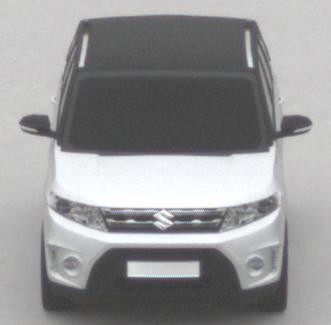
Make: Suzuki
Model: Vitara 1.6
Detailed model: Vitara (LY)
Model produced from: 2015/04
Model produced until: 2018/08
Doors: 5
Color: white
Road condition: dry road
Daytime: midday
Contrast: low contrast